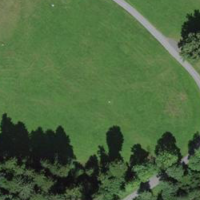
EUNIS habitat code: 24
Species observed at this site:
Petasites albus